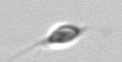
Label: Chrysochromulina